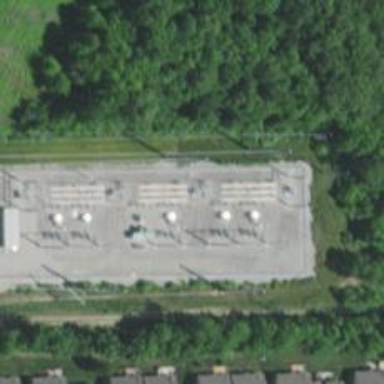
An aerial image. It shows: Switch for power supply.